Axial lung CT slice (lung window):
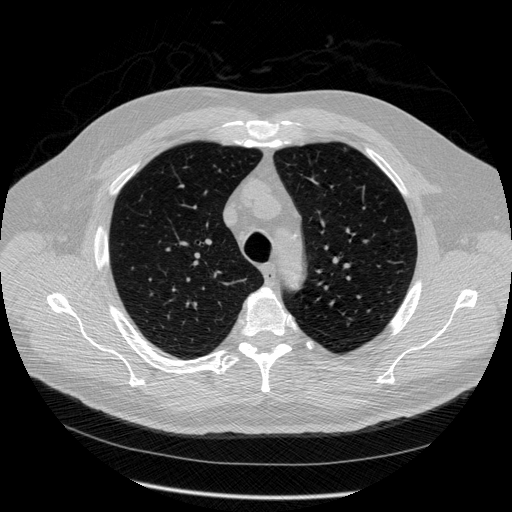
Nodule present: no